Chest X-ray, AP view. Patient: 49 years old, sex F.
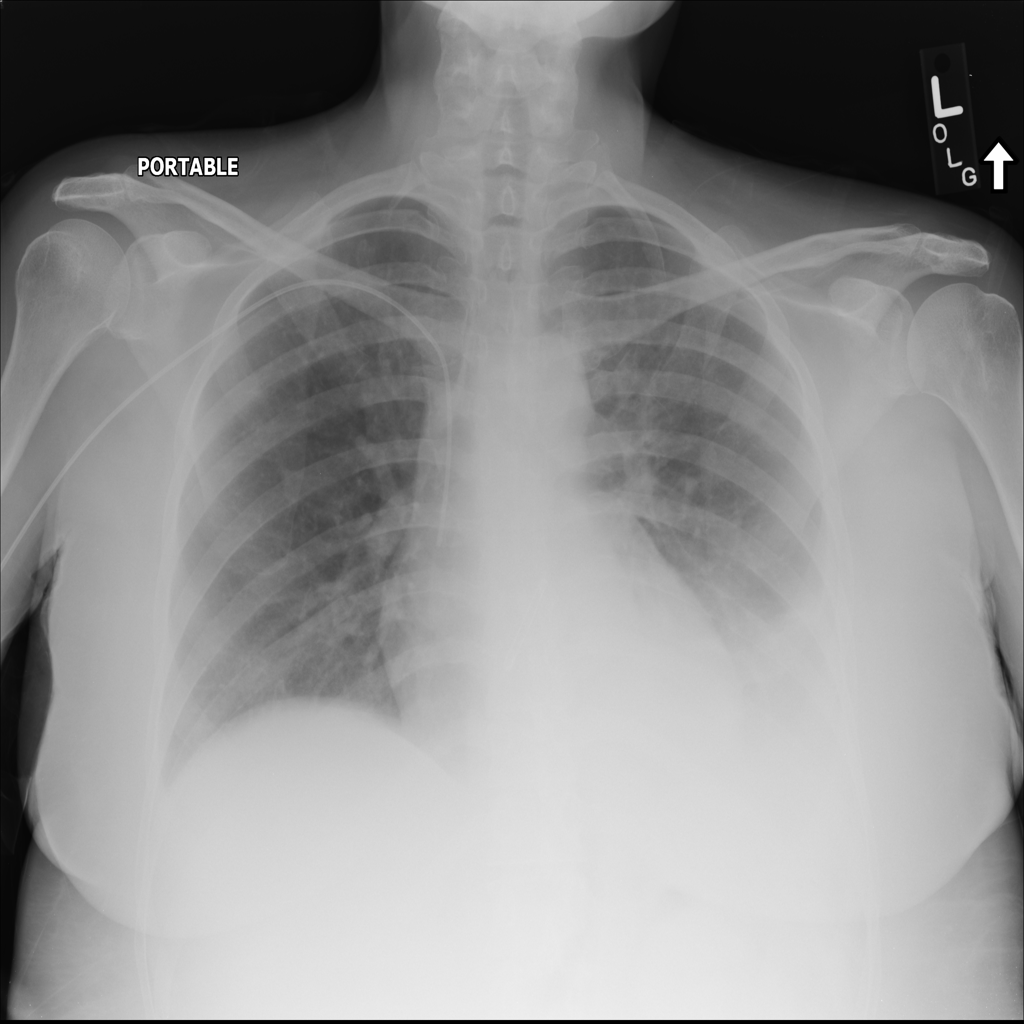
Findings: No Finding